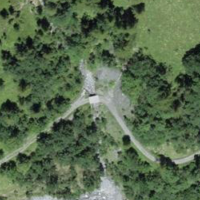
EUNIS habitat code: 23
Species observed at this site:
Tachymarptis melba
Rubus saxatilis
Falco tinnunculus
Gypaetus barbatus
Troglodytes troglodytes
Pyrrhula pyrrhula
Nucifraga caryocatactes
Pinguicula alpina
Pyrrhocorax graculus
Aquila chrysaetos